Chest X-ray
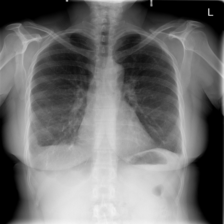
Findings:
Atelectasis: negative
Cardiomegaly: negative
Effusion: negative
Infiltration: negative
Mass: negative
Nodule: negative
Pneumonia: negative
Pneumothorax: positive
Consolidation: negative
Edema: negative
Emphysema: negative
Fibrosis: negative
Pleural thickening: negative
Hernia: negative